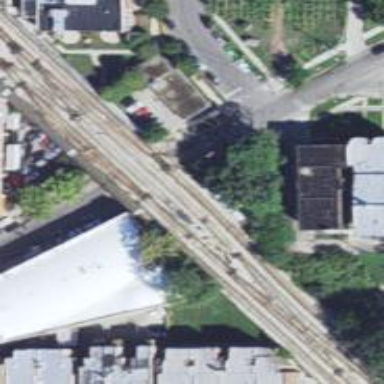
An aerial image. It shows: Bridge for electrified rail.